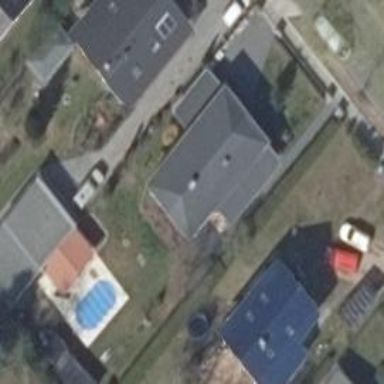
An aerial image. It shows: Detached building with pyramidal roof shape.